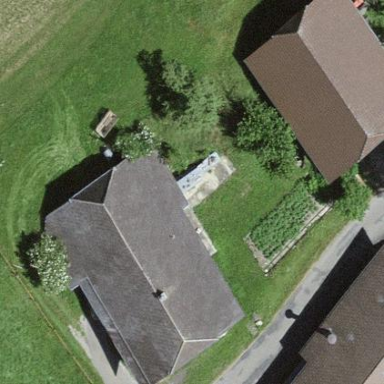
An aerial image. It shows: Farm building.